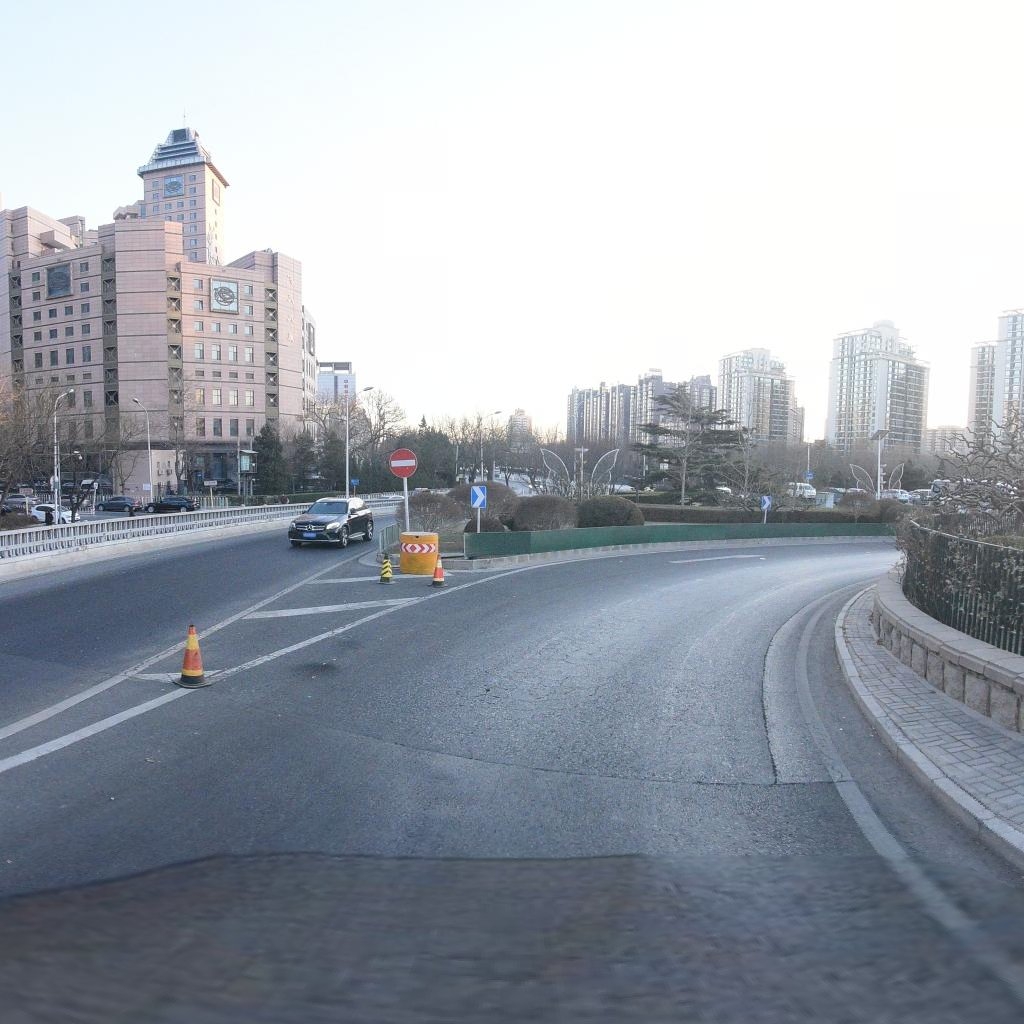
Region: Dongcheng
Road damage annotations: longitudinal crack, transverse crack, alligator crack